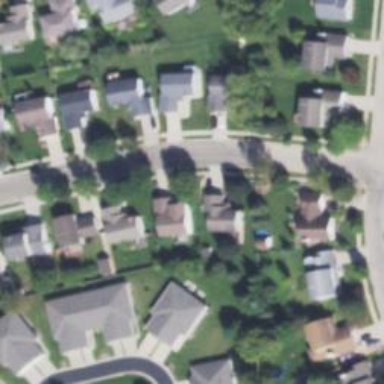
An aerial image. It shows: Residential road with separate asphalt sidewalk.